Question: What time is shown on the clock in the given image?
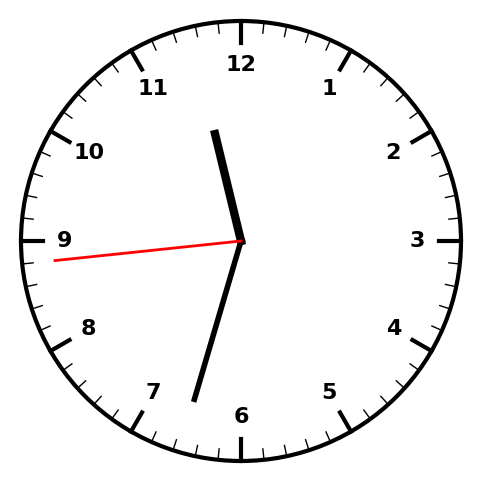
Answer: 11:32:44